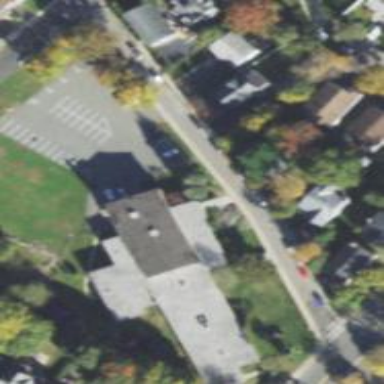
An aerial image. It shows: School building.